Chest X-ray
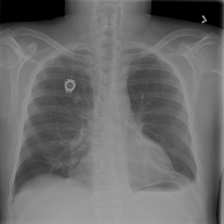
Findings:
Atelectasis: negative
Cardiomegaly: negative
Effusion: negative
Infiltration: negative
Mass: negative
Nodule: negative
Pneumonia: negative
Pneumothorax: negative
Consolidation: negative
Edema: negative
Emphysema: negative
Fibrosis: negative
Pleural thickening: negative
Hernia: negative